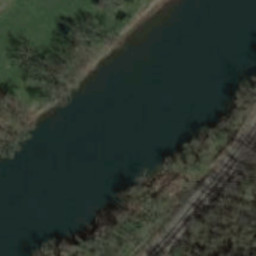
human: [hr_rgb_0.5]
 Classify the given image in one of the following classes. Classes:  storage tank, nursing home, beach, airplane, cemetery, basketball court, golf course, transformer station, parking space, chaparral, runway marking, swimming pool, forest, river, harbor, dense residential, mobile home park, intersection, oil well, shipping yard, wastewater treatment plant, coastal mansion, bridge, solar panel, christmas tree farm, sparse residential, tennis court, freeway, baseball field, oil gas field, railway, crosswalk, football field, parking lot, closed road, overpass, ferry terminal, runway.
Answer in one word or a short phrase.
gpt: river